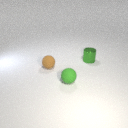
small brown rubber sphere to the left of small green metal cylinder